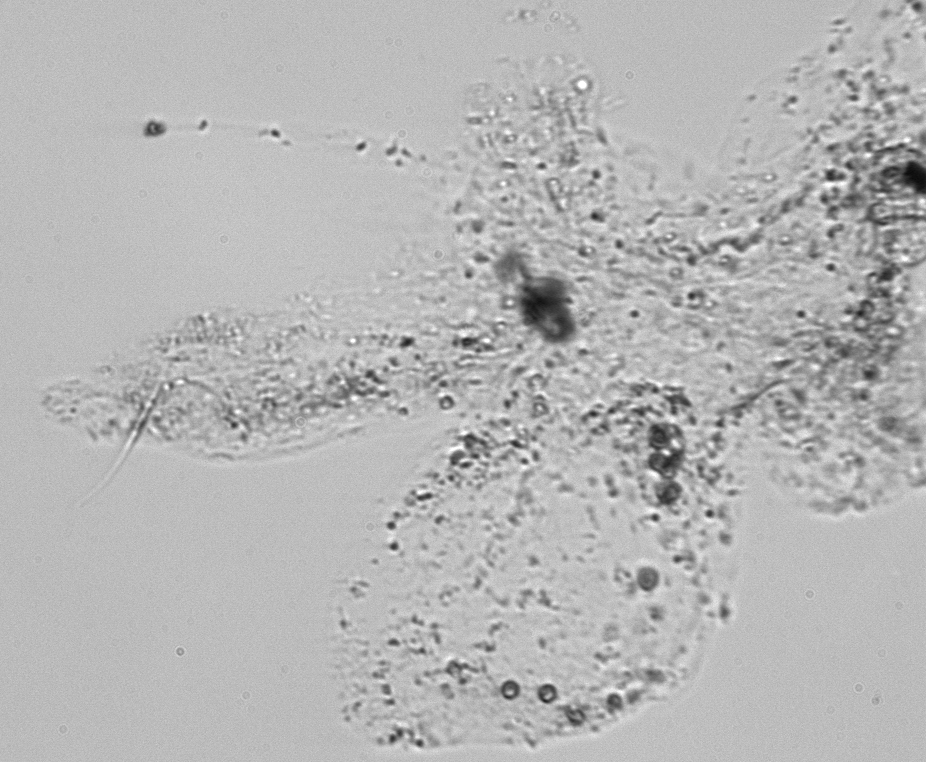
Label: Phaeocystis